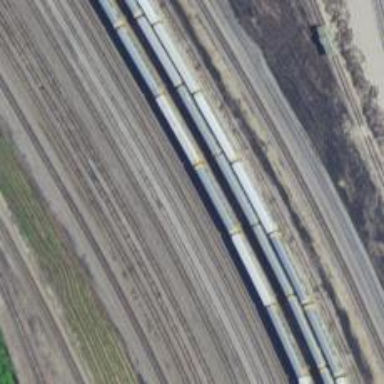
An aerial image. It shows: Railway yard.